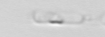
Label: Skeletonema